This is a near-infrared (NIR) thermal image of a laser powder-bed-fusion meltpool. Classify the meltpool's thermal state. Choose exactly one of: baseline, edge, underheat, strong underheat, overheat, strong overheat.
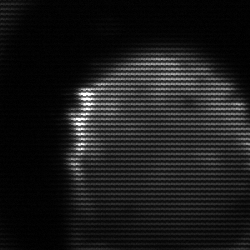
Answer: edge